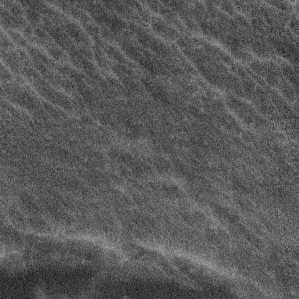
Label: frost